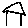
Label: house